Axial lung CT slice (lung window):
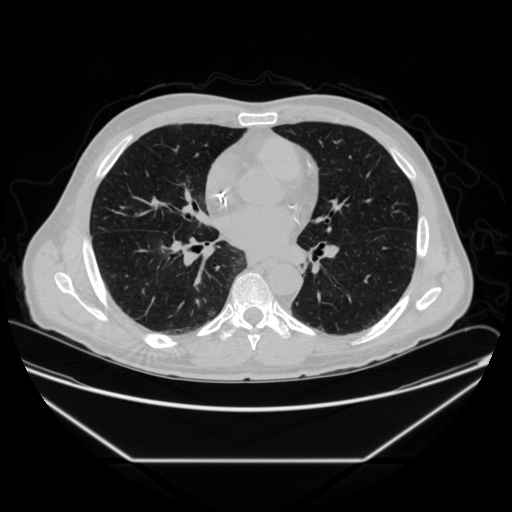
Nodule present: no